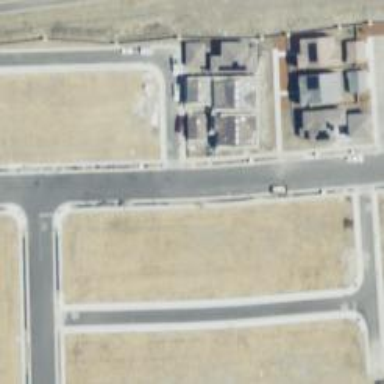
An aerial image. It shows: Alley classified as service road.